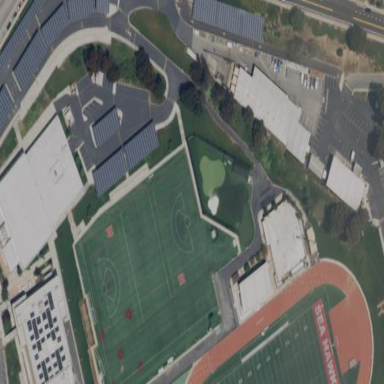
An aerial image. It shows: Multi-sport pitch with artificial turf for leisure activities.